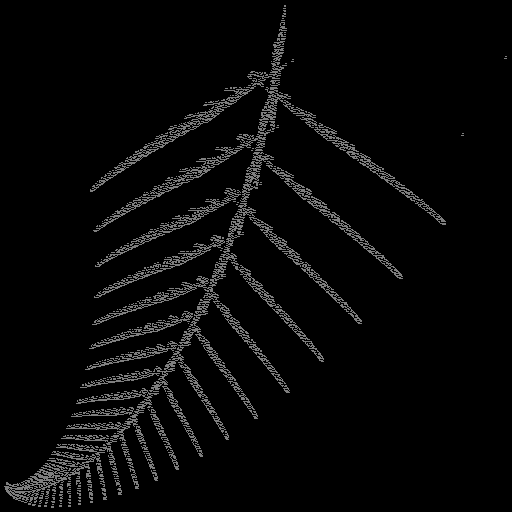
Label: deerfern